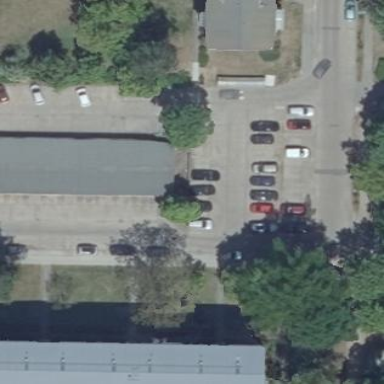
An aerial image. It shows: Parking area with surface.